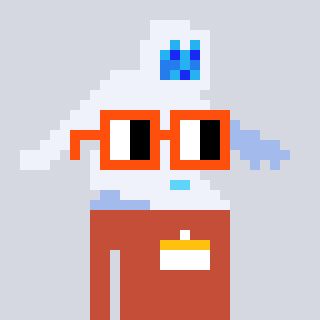
a pixel art character with square orange glasses, a yeti-shaped head and a rust-colored body on a cool background